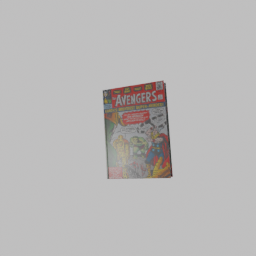
Label: tools